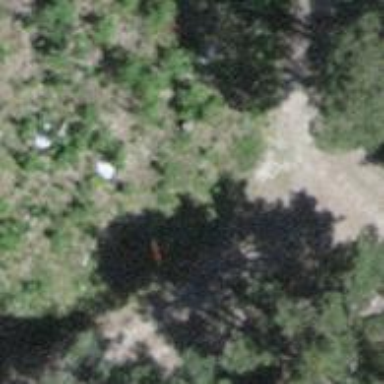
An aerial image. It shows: View of pole with roofed pipeline marker.